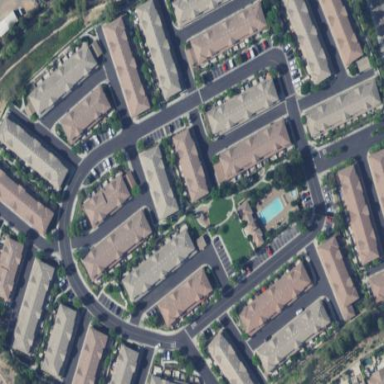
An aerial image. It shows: Condominium in residential area.